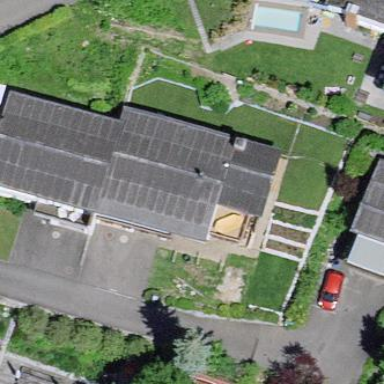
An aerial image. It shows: Semidetached house with gabled roof.